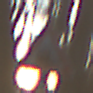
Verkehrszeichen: Bahnuebergang
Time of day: SunriseSunset
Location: Outdoor (Nature)
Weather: Clear
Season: Winter
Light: Natural